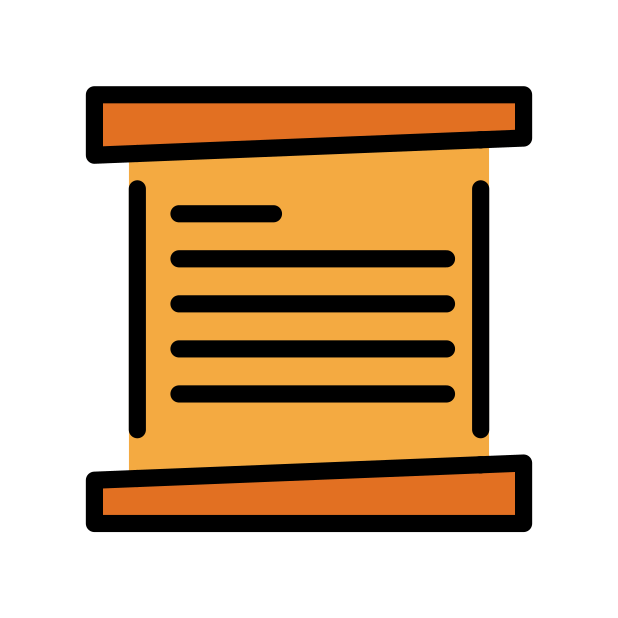
Emoji: 📜
Name: scroll
Unicode: 0x1f4dc